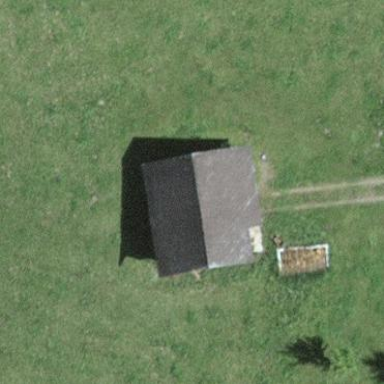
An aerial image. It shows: Barn.